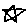
Label: star